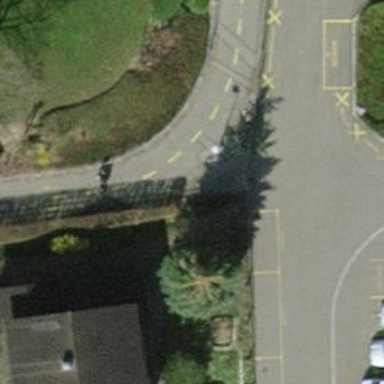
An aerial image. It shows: Cycle barrier.